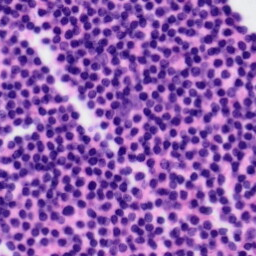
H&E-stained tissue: Tonsil